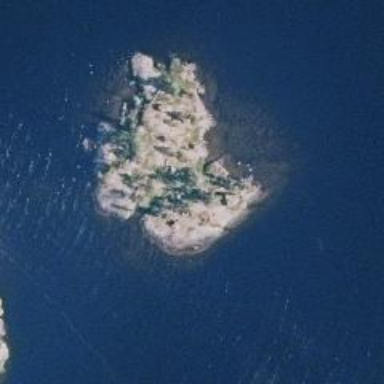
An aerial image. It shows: Islet.